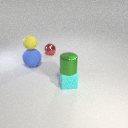
small cyan rubber cube to the right of large blue rubber sphere